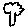
Label: tree